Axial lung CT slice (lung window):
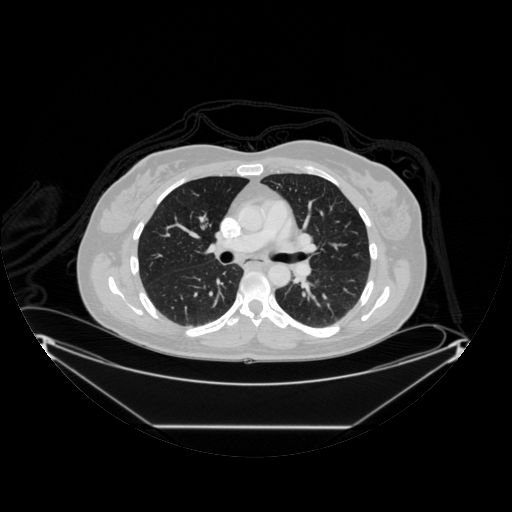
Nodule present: no